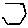
Label: hexagon